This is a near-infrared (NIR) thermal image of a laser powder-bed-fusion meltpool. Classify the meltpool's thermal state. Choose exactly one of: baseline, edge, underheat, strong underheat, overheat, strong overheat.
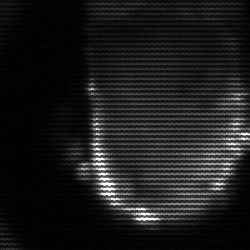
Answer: baseline